Aerial crown-view tile of a tropical tree (Barro Colorado Island, Panama), acquired 20241216:
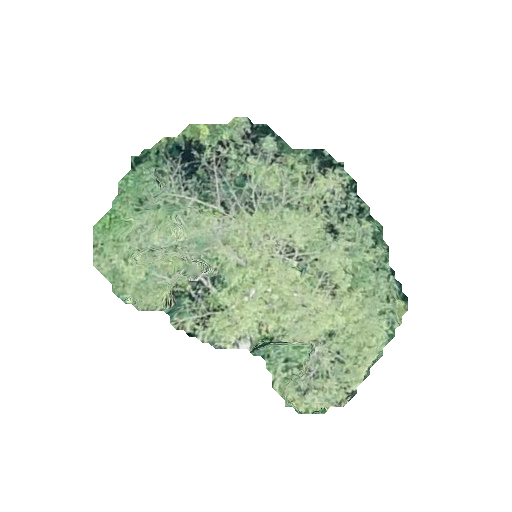
Species: Ceiba pentandra
GBIF accepted scientific name: Ceiba pentandra
Crown area: 84.611 m²